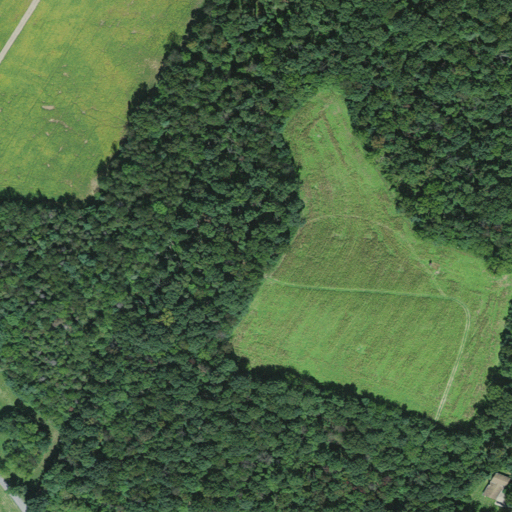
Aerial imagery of ridge(s) in Virginia named Hopkins Ridge containing deciduous forest, pasture, cultivated crops, mixed forest, evergreen forest, open development, and medium intensity development